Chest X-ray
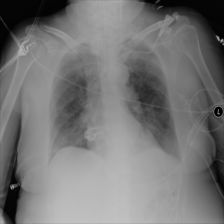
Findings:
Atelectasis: negative
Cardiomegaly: negative
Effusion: negative
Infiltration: negative
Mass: negative
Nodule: negative
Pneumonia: negative
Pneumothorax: negative
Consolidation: negative
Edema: negative
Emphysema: negative
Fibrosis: negative
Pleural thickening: negative
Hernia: negative